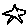
Label: star